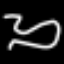
Label: squiggle